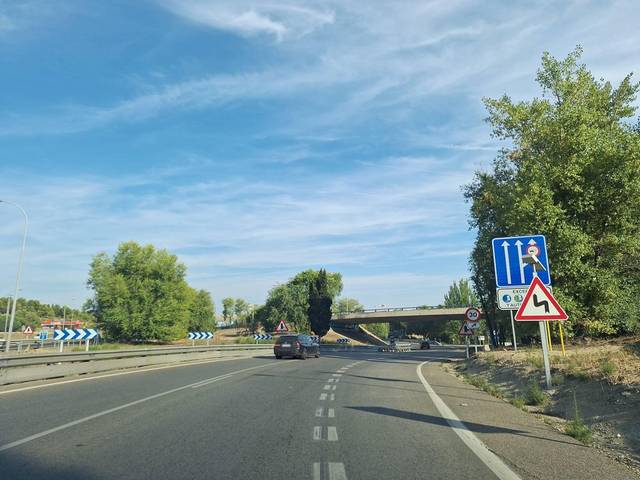
Region: Spain
Coordinates: 40.392, -3.629